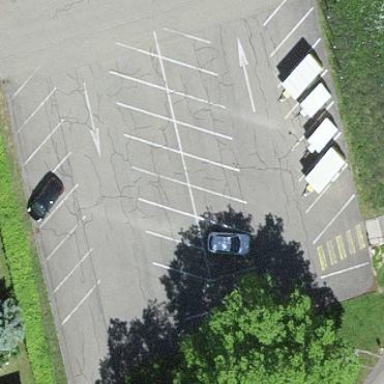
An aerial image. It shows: Parking area with surface.